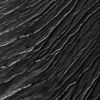
Label: not_dusty